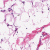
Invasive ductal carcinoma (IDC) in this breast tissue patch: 0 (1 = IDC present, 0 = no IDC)